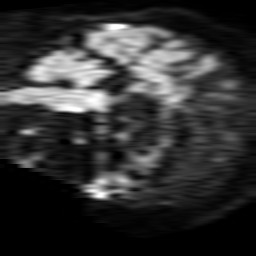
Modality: TRACE
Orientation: sagittal
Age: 73
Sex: male
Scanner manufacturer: philips
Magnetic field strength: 1.5 T
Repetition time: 4.632 s
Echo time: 0.07843 s